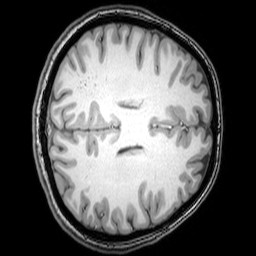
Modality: T1w
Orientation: axial
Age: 20
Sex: female
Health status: healthy
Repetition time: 0.081 s
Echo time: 0.037 s